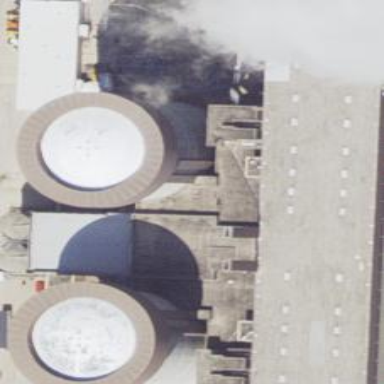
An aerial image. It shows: Nuclear power generator.